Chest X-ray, PA view. Patient: 33 years old, sex M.
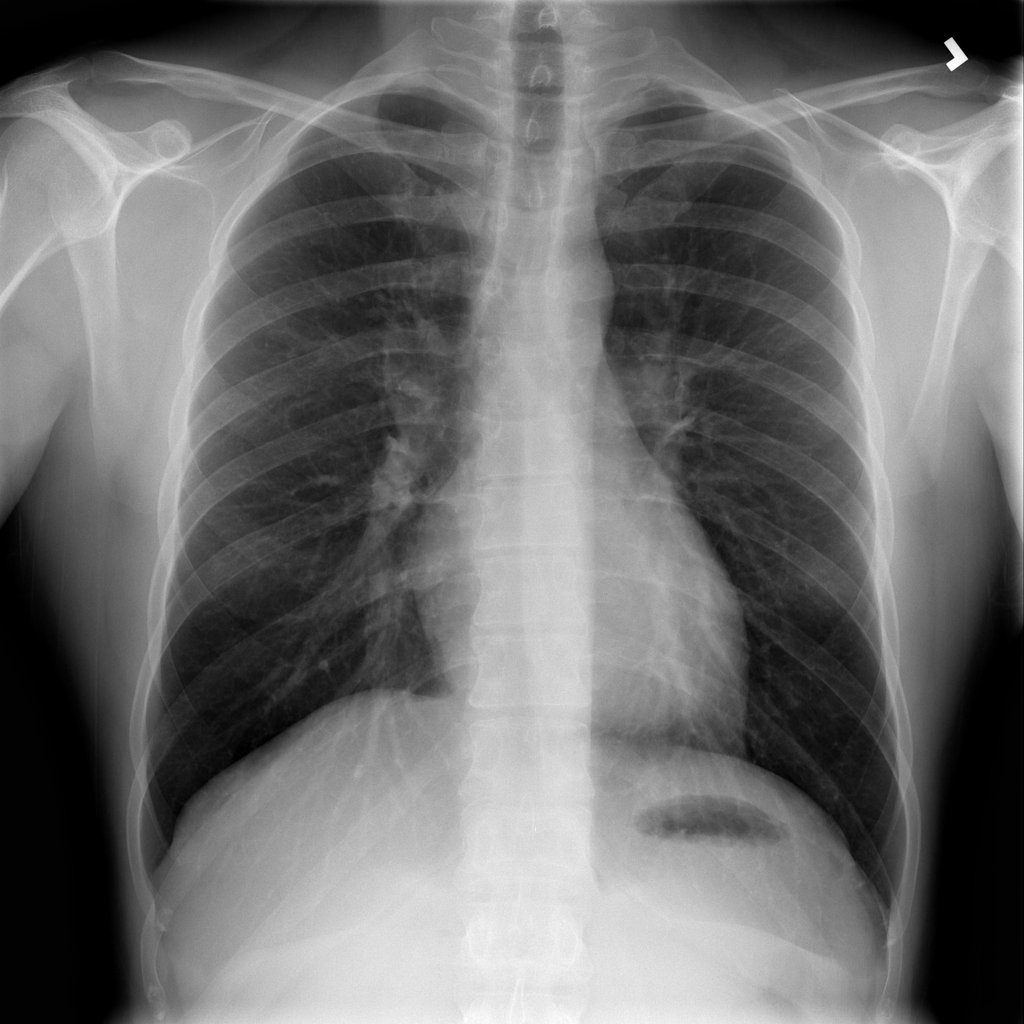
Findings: No Finding